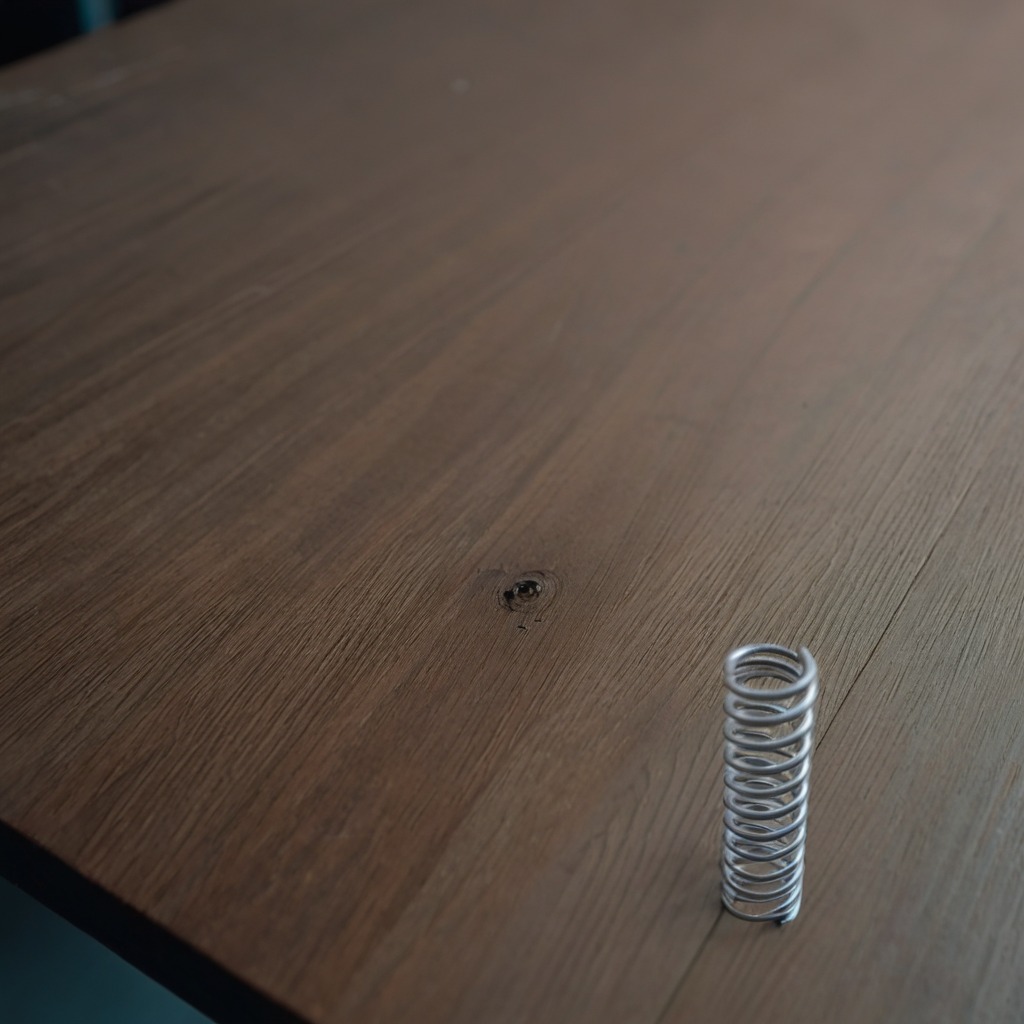
A coiled metal spring lies on a table with faint burn marks in a small garage at twilight.